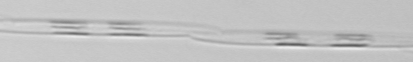
Label: Pseudo-nitzschia